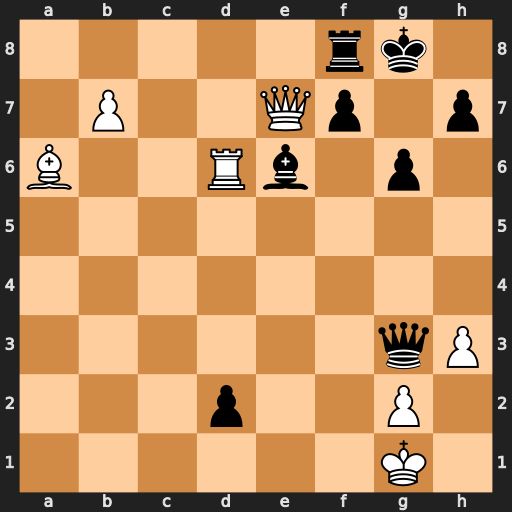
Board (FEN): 5rk1/1P2Qp1p/B2Rb1p1/8/8/6qP/3p2P1/6K1
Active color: w
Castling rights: -
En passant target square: -
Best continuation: Qxf8+ Kxf8 b8=Q+ Kg7 Qb2+